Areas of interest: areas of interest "Traffic and Vehicle Management"
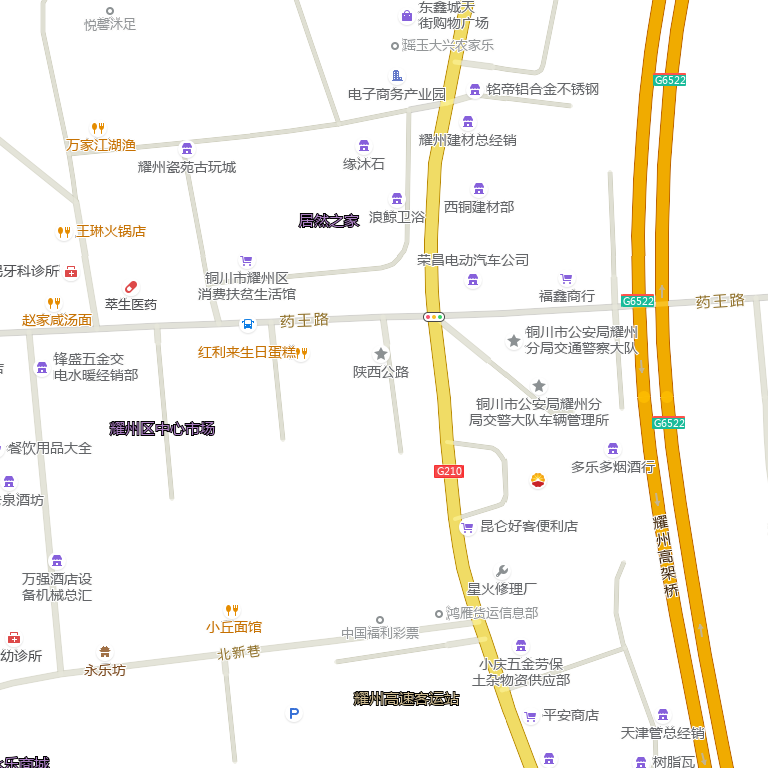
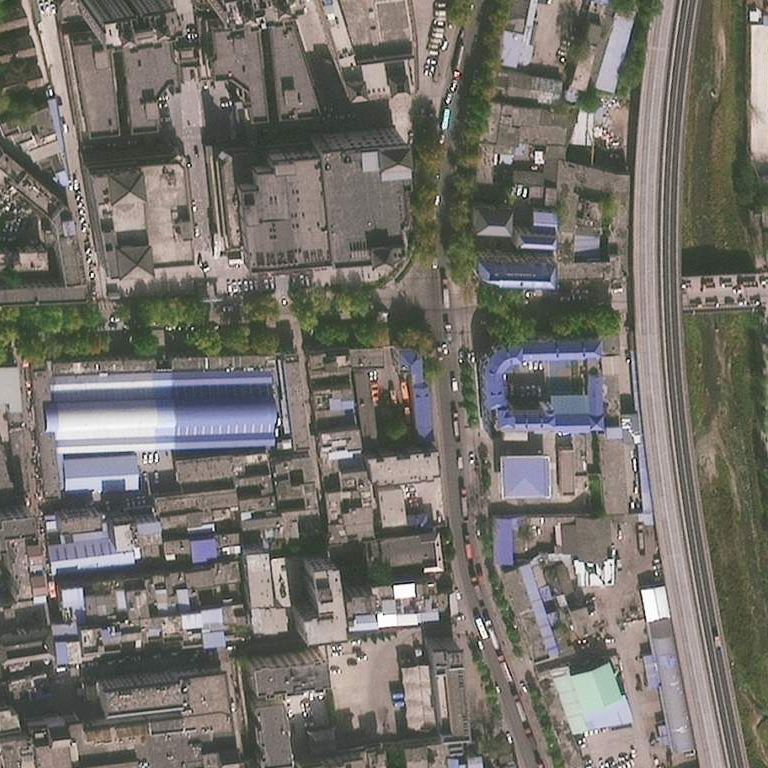